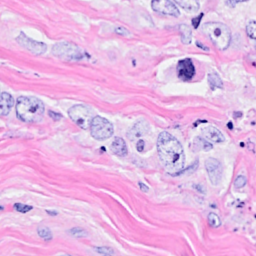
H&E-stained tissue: Breast